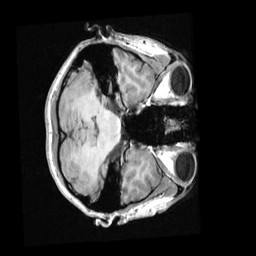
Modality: T1w
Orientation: axial
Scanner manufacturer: ge
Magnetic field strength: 3 T
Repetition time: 0.007176 s
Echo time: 0.002608 s